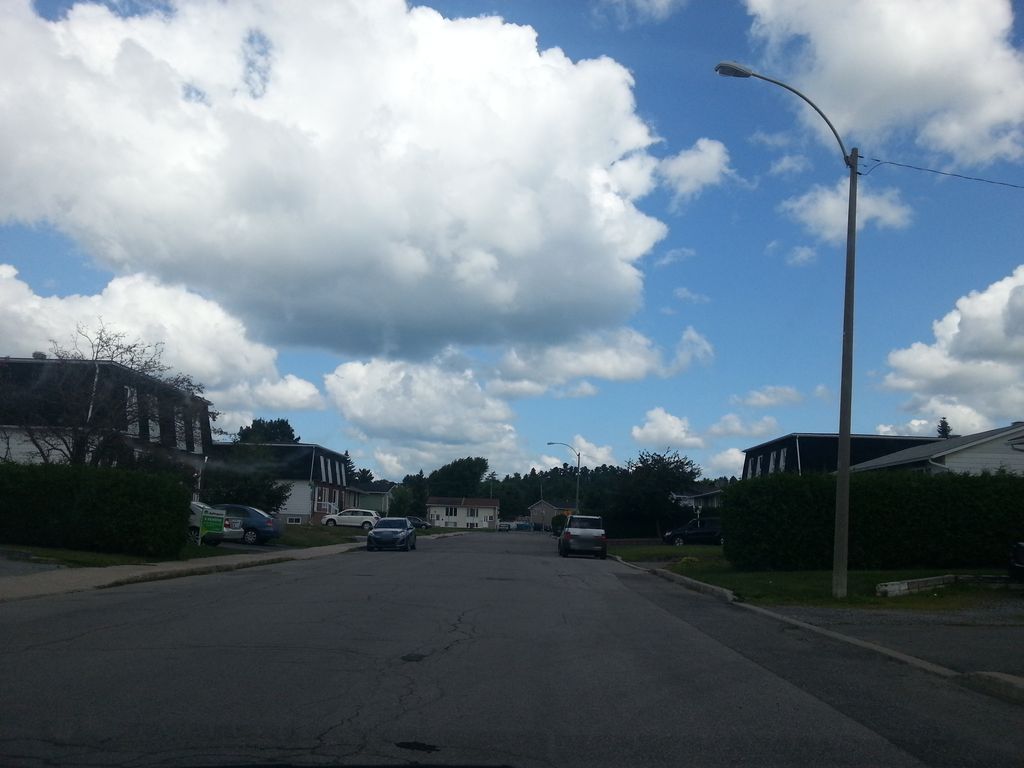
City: ottawa-gatineau